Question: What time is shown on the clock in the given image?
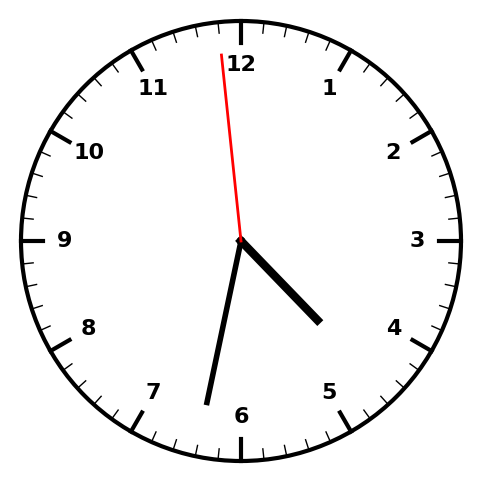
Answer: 04:31:59